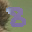
Label: 8